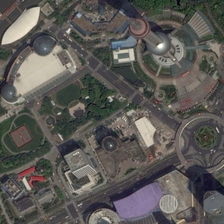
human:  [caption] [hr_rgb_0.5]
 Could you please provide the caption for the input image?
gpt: a commercial which is studded with several trees is near the the oriental pearl tv tower .

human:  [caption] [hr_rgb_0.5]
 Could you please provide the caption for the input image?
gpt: a commercial which is studded with several trees is near the the oriental pearl tv tower .

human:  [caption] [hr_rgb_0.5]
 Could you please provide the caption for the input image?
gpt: big malls are at roadside of this commercial area .

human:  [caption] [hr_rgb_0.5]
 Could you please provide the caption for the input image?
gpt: on the bank of a river  a television tower and some other buildings are standing at the corner of an intersection of six roads .

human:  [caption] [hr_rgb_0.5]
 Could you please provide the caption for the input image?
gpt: many green trees and some buildings are in a commercial area .